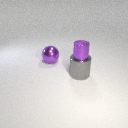
large gray metal cylinder in front of large purple metal sphere